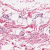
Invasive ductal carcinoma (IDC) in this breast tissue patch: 0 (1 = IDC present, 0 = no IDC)